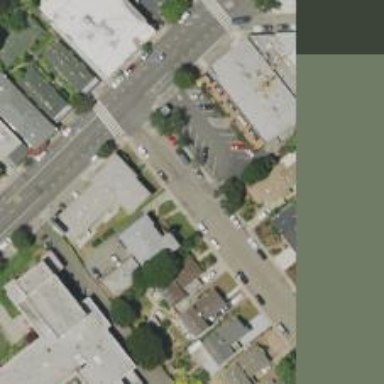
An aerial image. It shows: Residential road with separate sidewalk.